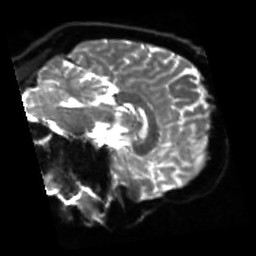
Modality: sbref
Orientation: sagittal
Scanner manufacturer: siemens
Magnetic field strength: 3 T
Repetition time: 4 s
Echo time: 0.0594 s